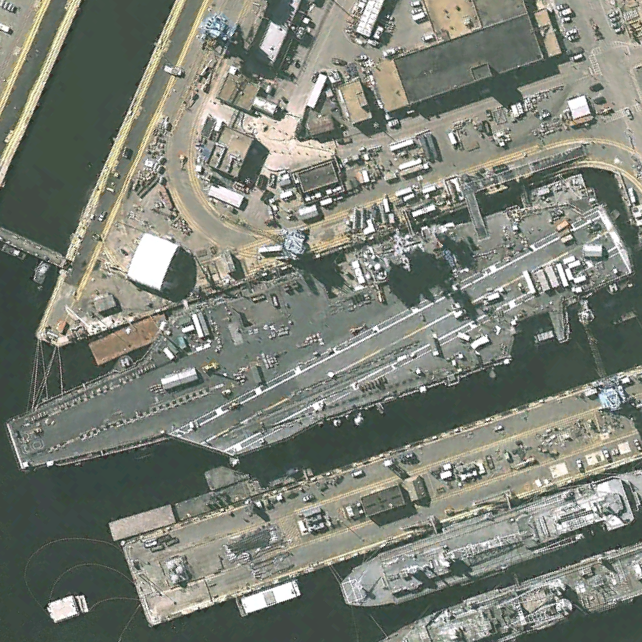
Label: aircraft_carrier